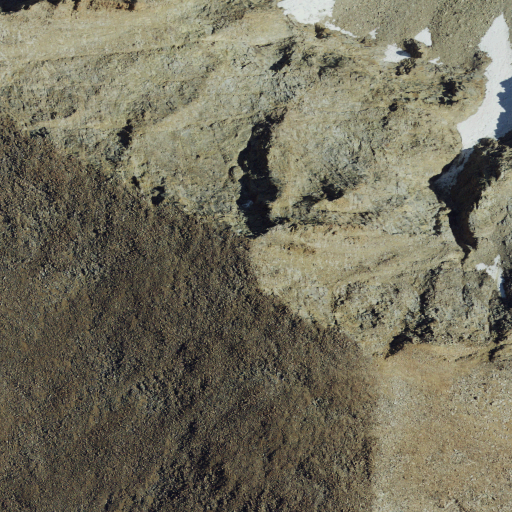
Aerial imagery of mountain in California named Mount Kaweah containing barren land, grassland, and shrub